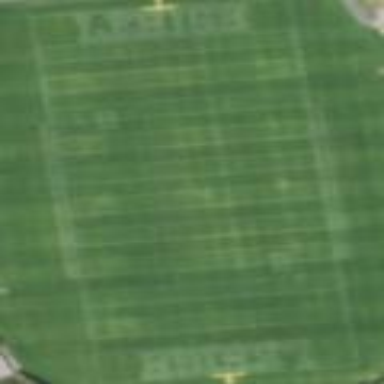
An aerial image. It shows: American football pitch.